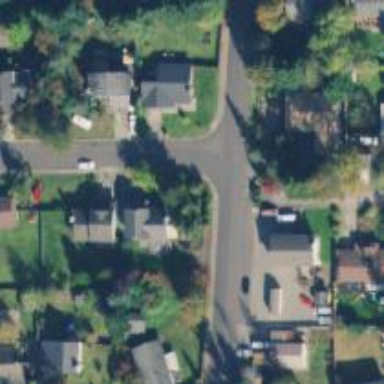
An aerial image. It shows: Residential road with asphalt surface and sidewalk on the left side.